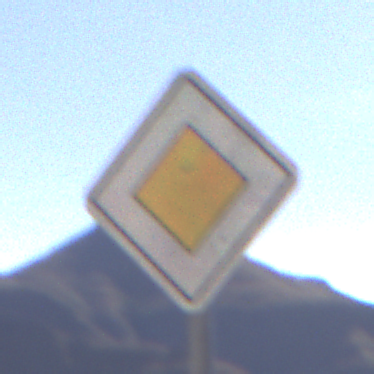
Verkehrszeichen: Vorfahrtsstrasse
Umgebung: Outdoor, Nature
Tageszeit: Midday
Wetter: Clear
Licht: Natural
Jahreszeit: NotSpecified
Kontrast: HighContrast